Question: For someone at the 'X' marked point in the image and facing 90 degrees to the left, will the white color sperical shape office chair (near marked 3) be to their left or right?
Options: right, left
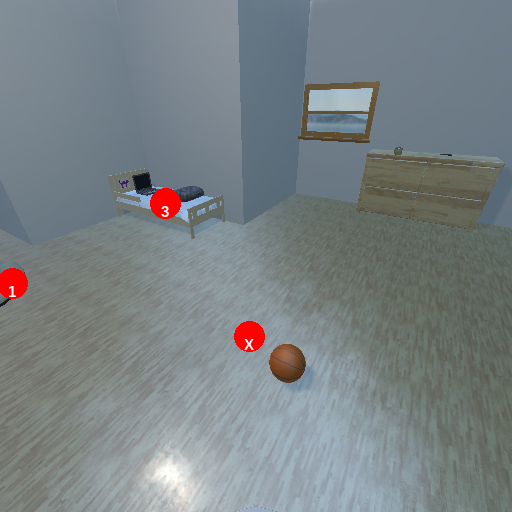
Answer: right